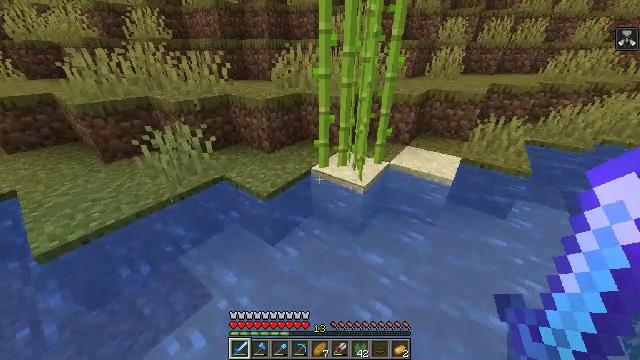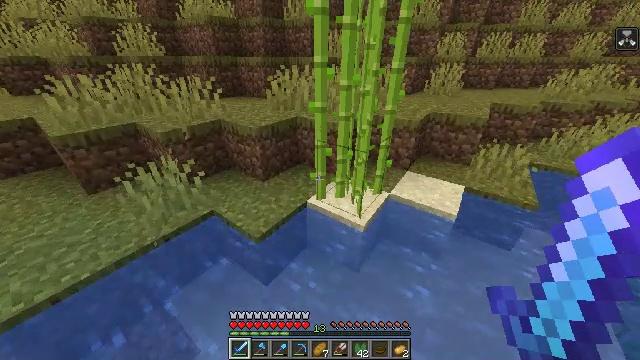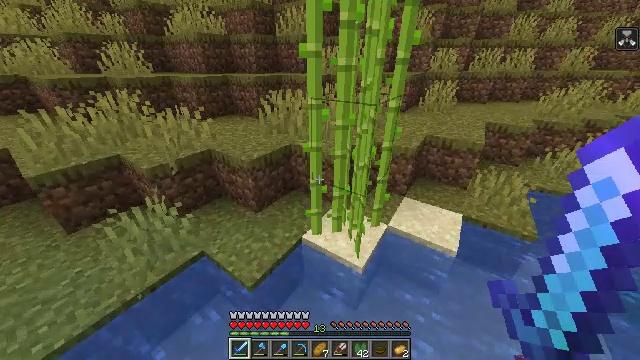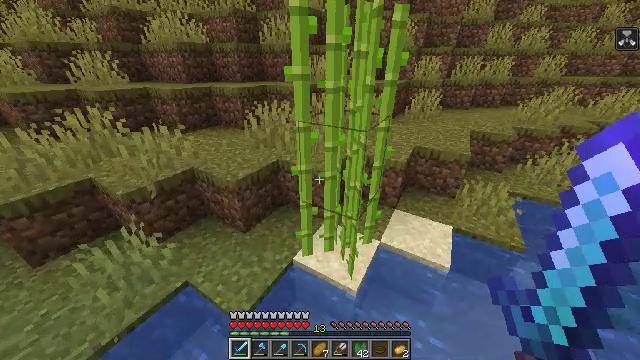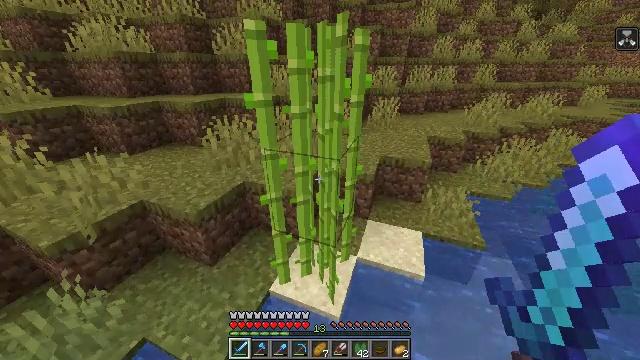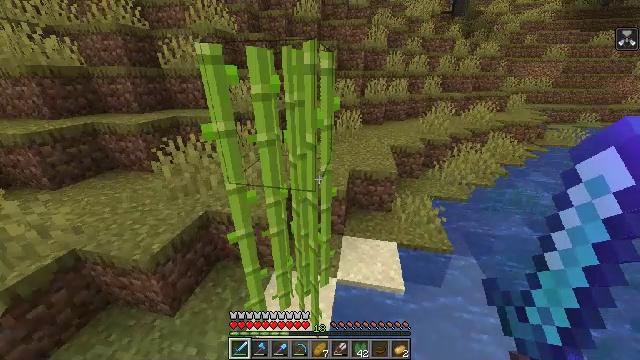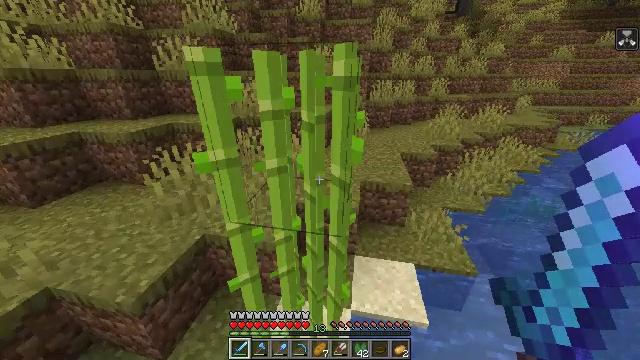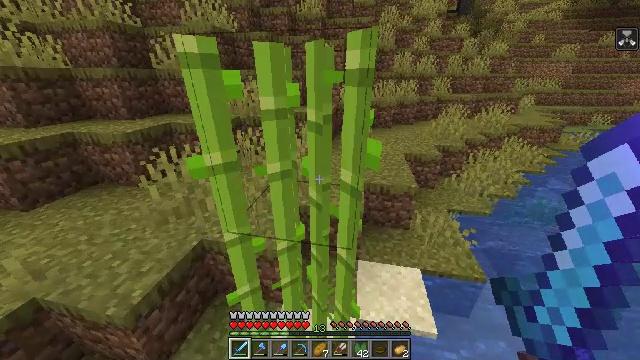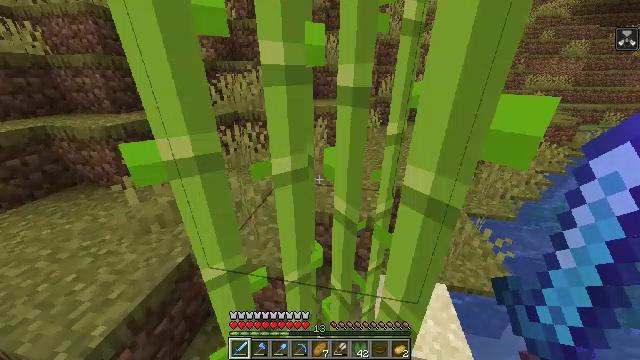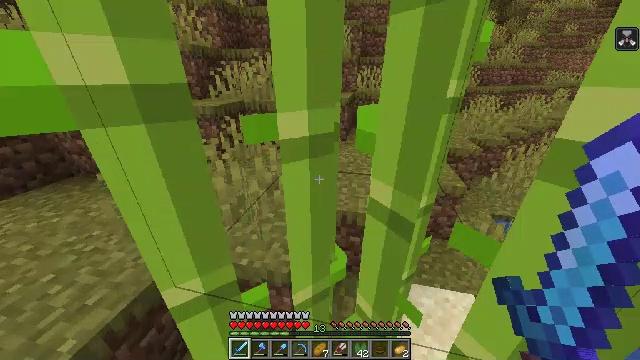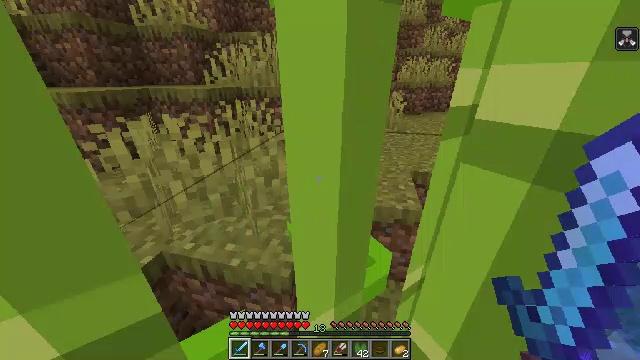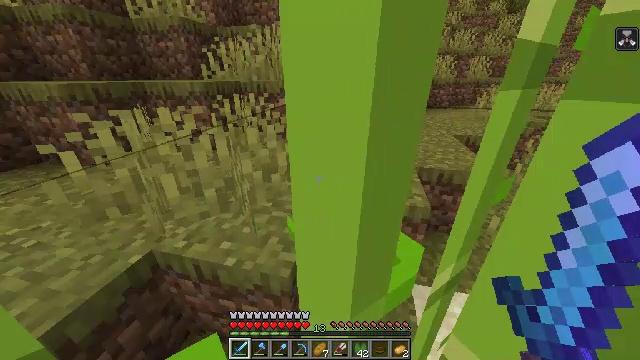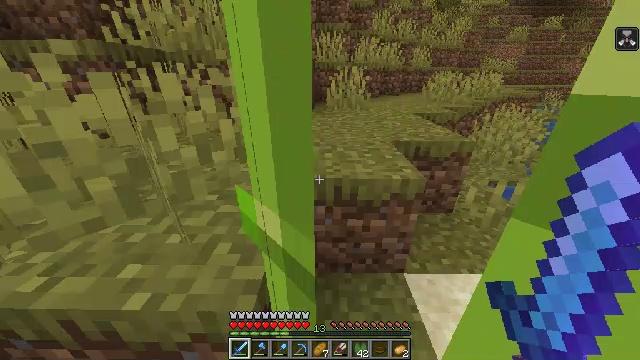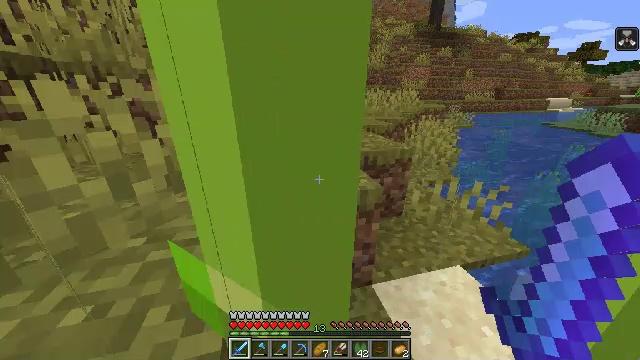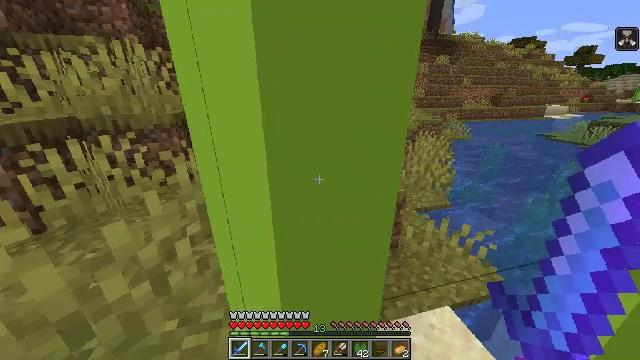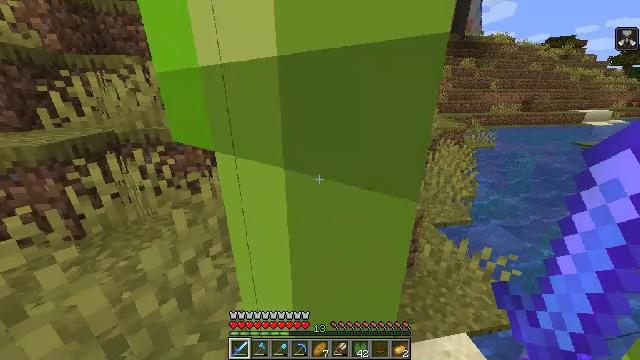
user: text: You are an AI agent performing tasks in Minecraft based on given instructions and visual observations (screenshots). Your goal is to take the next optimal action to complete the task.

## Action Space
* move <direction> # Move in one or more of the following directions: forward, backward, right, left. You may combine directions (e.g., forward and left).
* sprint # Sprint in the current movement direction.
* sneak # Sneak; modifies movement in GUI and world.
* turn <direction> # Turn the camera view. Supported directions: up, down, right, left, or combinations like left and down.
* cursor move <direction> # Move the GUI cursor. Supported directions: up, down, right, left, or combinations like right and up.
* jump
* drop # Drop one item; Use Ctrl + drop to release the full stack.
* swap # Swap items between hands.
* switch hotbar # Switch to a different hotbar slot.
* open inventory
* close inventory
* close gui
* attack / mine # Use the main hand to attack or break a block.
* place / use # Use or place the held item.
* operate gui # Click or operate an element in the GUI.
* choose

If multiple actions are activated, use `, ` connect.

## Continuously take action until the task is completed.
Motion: motion action
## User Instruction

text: Drop a bowl.
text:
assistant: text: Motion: move forward, jump
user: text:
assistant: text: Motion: move forward, turn right, jump
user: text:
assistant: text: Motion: move forward, turn right, jump
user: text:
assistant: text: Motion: move forward, turn right, jump
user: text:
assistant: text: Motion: move forward, turn right and up, jump
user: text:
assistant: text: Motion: move forward
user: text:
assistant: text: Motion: move forward
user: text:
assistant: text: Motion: move forward
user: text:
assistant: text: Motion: move forward, turn left
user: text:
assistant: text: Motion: move forward, jump
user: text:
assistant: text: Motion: move forward, jump
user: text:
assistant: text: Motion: move forward, turn right, jump
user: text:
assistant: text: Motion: move forward, turn right and up, jump
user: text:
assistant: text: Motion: move forward, jump
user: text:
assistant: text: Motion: move forward, turn left, jump
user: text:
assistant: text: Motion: move forward, turn left, jump
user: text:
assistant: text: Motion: move forward, turn left, jump
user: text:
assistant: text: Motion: move forward and move left, turn left, jump
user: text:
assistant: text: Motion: move forward and move left
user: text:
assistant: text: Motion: move forward and move left
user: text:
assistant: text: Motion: move forward and move left
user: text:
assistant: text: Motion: move forward and move left, turn right and up
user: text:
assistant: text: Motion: move left, turn right and up
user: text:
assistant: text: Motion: move left, turn right
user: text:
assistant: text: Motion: move left
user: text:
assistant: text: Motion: move forward and move left
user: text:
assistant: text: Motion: move forward and move left
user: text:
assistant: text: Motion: move left, turn left
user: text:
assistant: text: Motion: move forward and move left, turn left
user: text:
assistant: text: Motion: move forward and move left, turn left